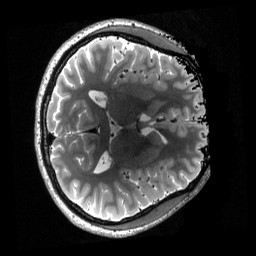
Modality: T2w
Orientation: axial
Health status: healthy
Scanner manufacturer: siemens
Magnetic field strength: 3 T
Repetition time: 3.2 s
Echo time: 0.563 s